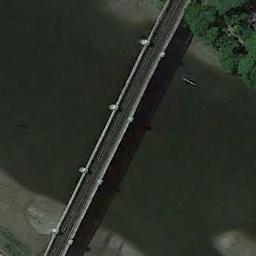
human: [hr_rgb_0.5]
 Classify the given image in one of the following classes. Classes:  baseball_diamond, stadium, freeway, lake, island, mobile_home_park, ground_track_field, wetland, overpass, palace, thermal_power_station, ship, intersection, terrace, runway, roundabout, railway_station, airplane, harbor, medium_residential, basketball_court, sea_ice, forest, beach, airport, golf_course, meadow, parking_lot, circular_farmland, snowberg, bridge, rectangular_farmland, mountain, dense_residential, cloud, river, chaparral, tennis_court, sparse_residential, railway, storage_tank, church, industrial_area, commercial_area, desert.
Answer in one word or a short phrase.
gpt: bridge